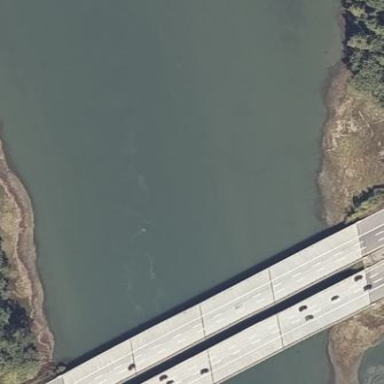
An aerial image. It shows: Beam bridge made by humans.